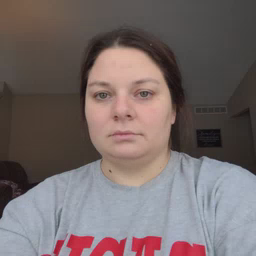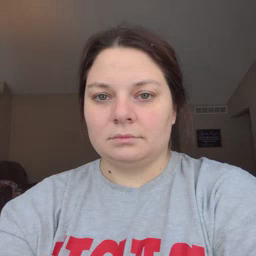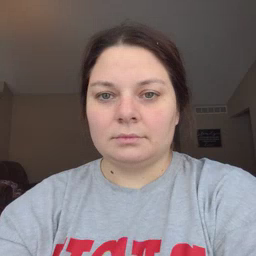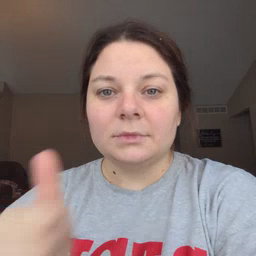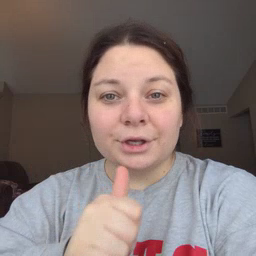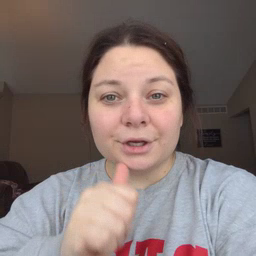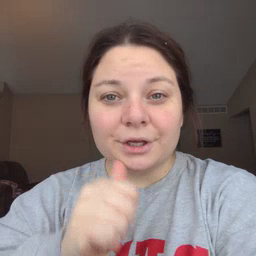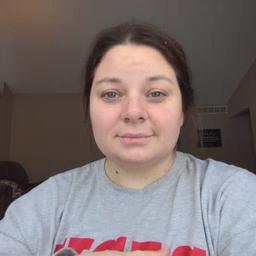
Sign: girl